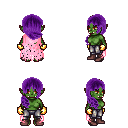
a pixel art fantasy rpg character, female body template, orc, green skin, pink tattered cape, metal pants, purple right-swept hairstyle, gold gloves, maroon shoes, four views (front, back, left, right), 2x2 character sprite sheet, small pixel art, hard edges, no anti-aliasing